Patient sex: M
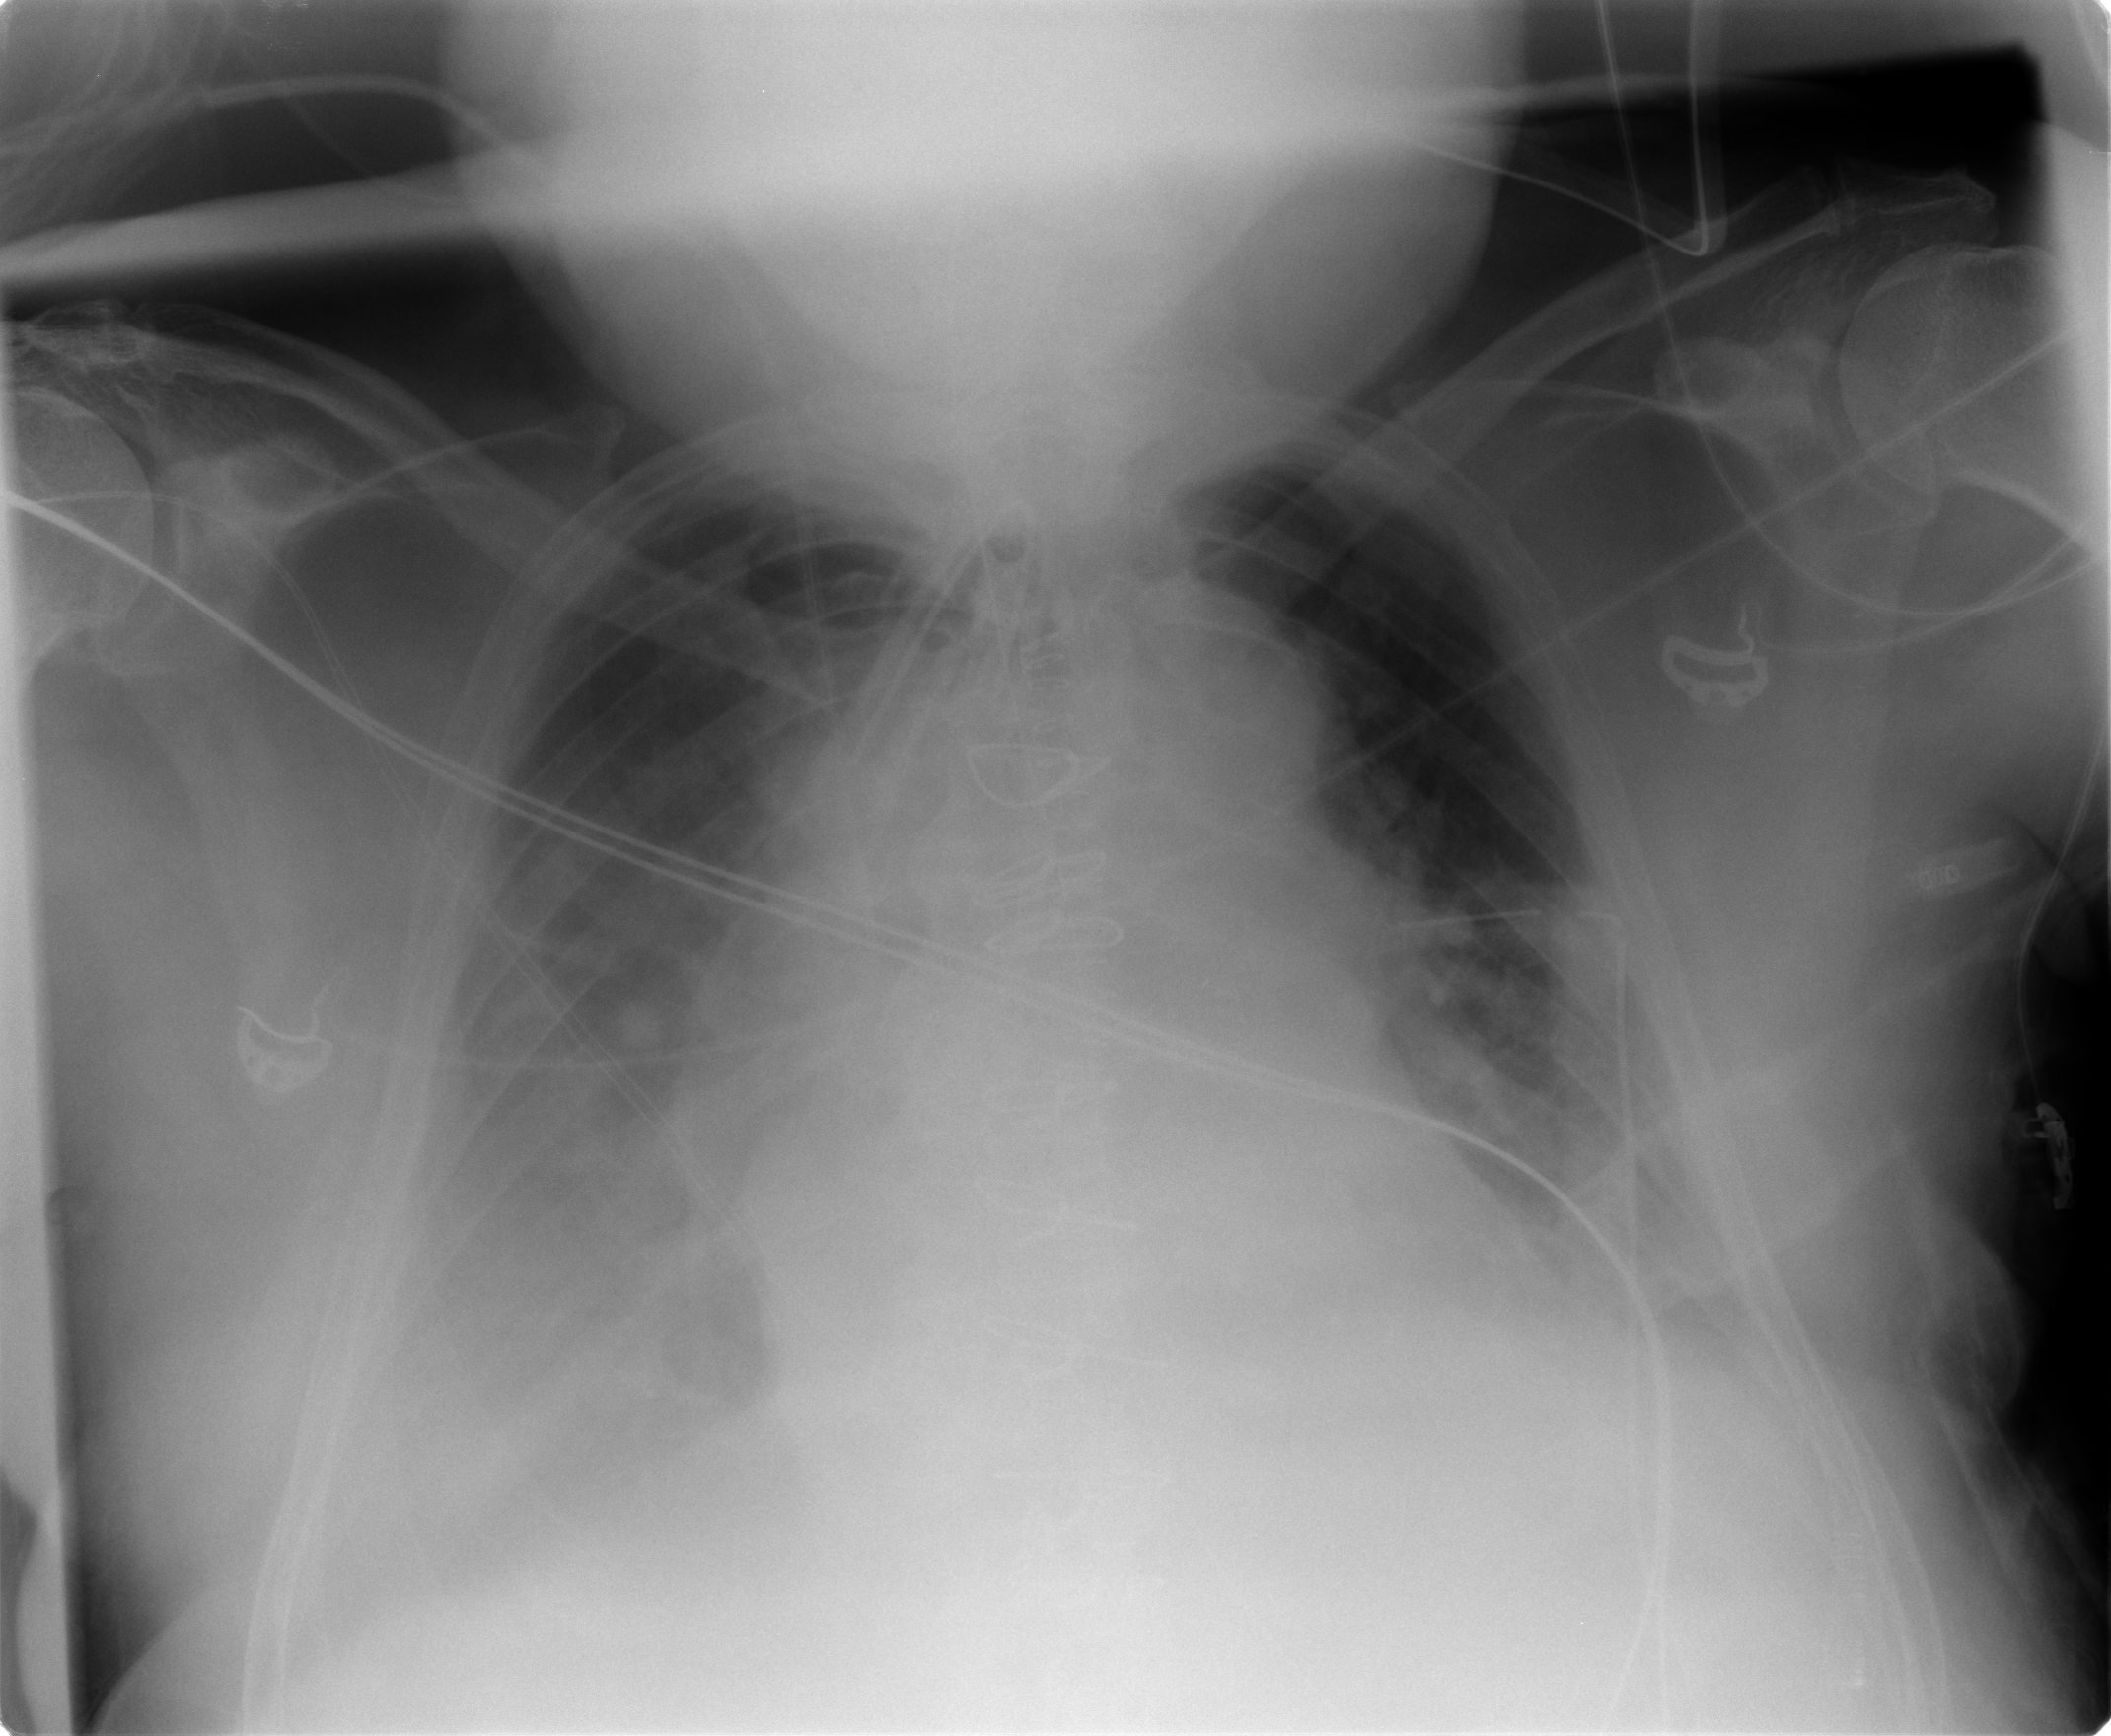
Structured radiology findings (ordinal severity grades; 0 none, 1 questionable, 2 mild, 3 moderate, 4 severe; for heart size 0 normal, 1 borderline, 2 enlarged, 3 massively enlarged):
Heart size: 2
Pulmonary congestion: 1
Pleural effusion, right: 3
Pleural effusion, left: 1
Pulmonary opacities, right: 0
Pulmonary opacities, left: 0
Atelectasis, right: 2
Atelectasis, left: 2